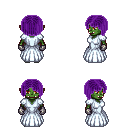
a pixel art fantasy rpg character, female body template, orc, green skin, underdress, teal pants, purple pageboy hairstyle, metal gloves, white slippers, four views (front, back, left, right), 2x2 character sprite sheet, small pixel art, hard edges, no anti-aliasing